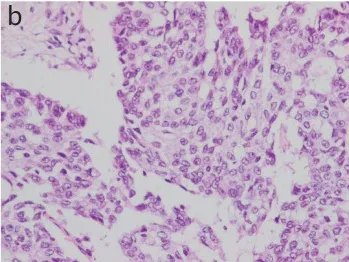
(a and b): Histopathological examination showing densely cellular nests and trabeculae with rounded margins with delicate fibrovascular stroma separating them. Neoplastic cells were larger and polygonal, with eosinophilic, granular cytoplasm and coarse and fine nuclear chromatin. (Figure 1a : 4x magnification; 1b : 20x magnification).
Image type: pathology (h&e)